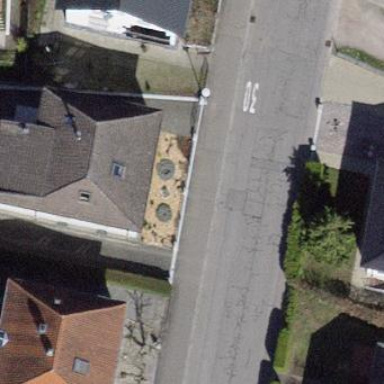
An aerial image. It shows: House with pyramidal roof shape.